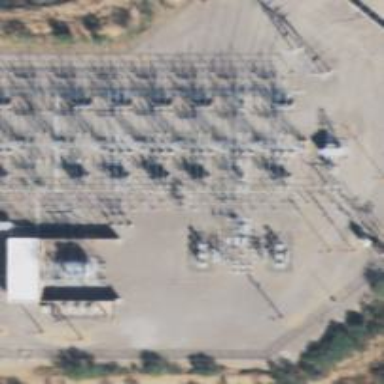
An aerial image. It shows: Switch for power supply.